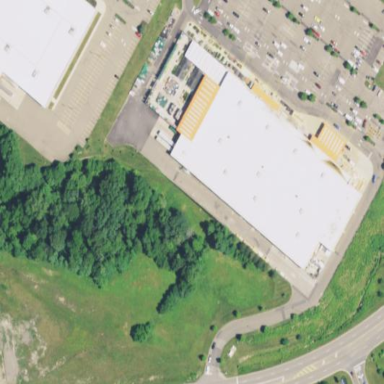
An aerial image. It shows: Retail building.